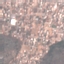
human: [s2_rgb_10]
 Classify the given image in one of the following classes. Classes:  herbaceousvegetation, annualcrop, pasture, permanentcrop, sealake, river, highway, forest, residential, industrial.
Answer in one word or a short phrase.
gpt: Residential